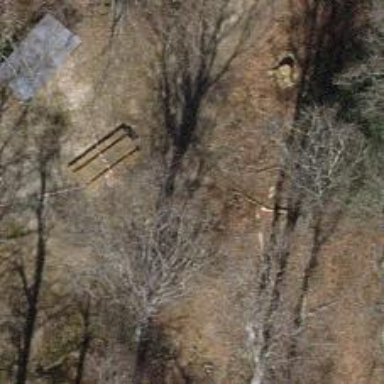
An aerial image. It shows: Picnic table located in leisure land area.